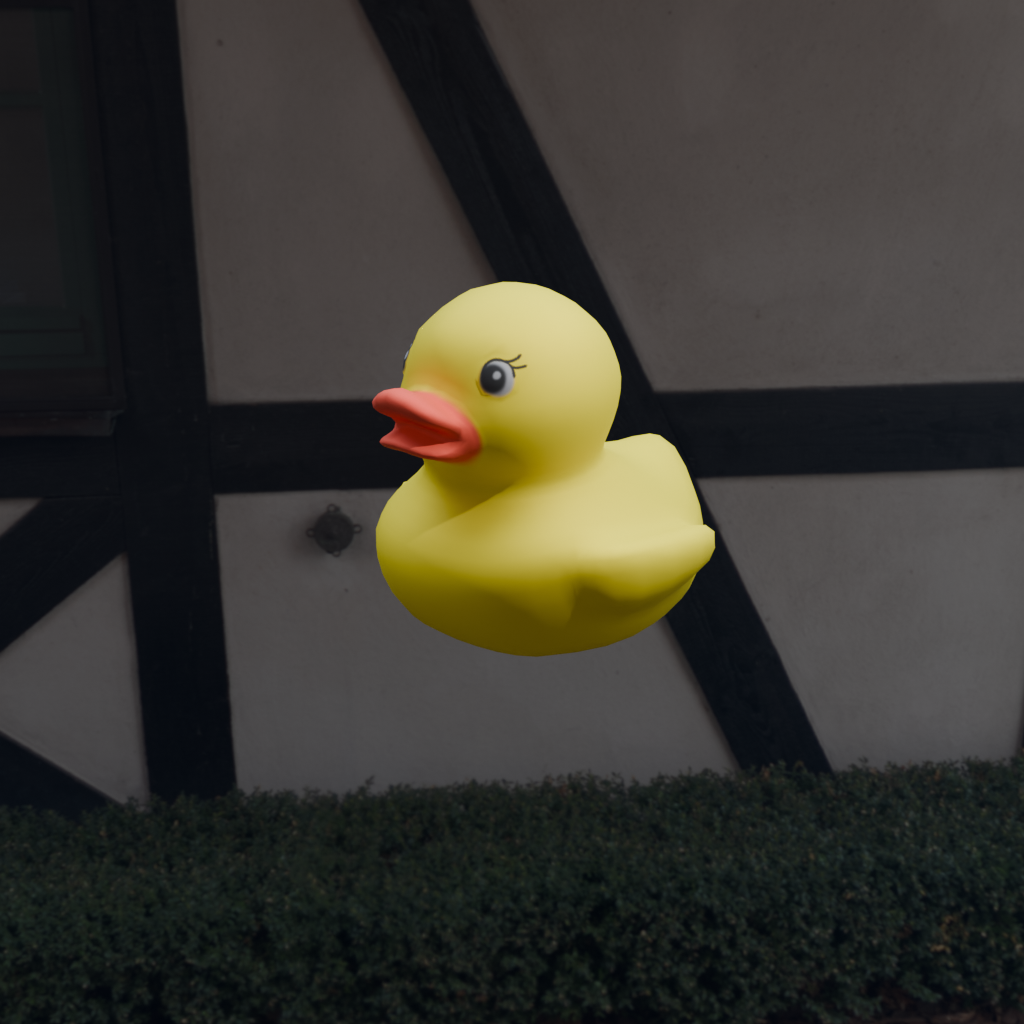
an image of a yellow rubber duck seen from <front_left> ourtyard with historic red brick buildings.